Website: macys
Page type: gifting
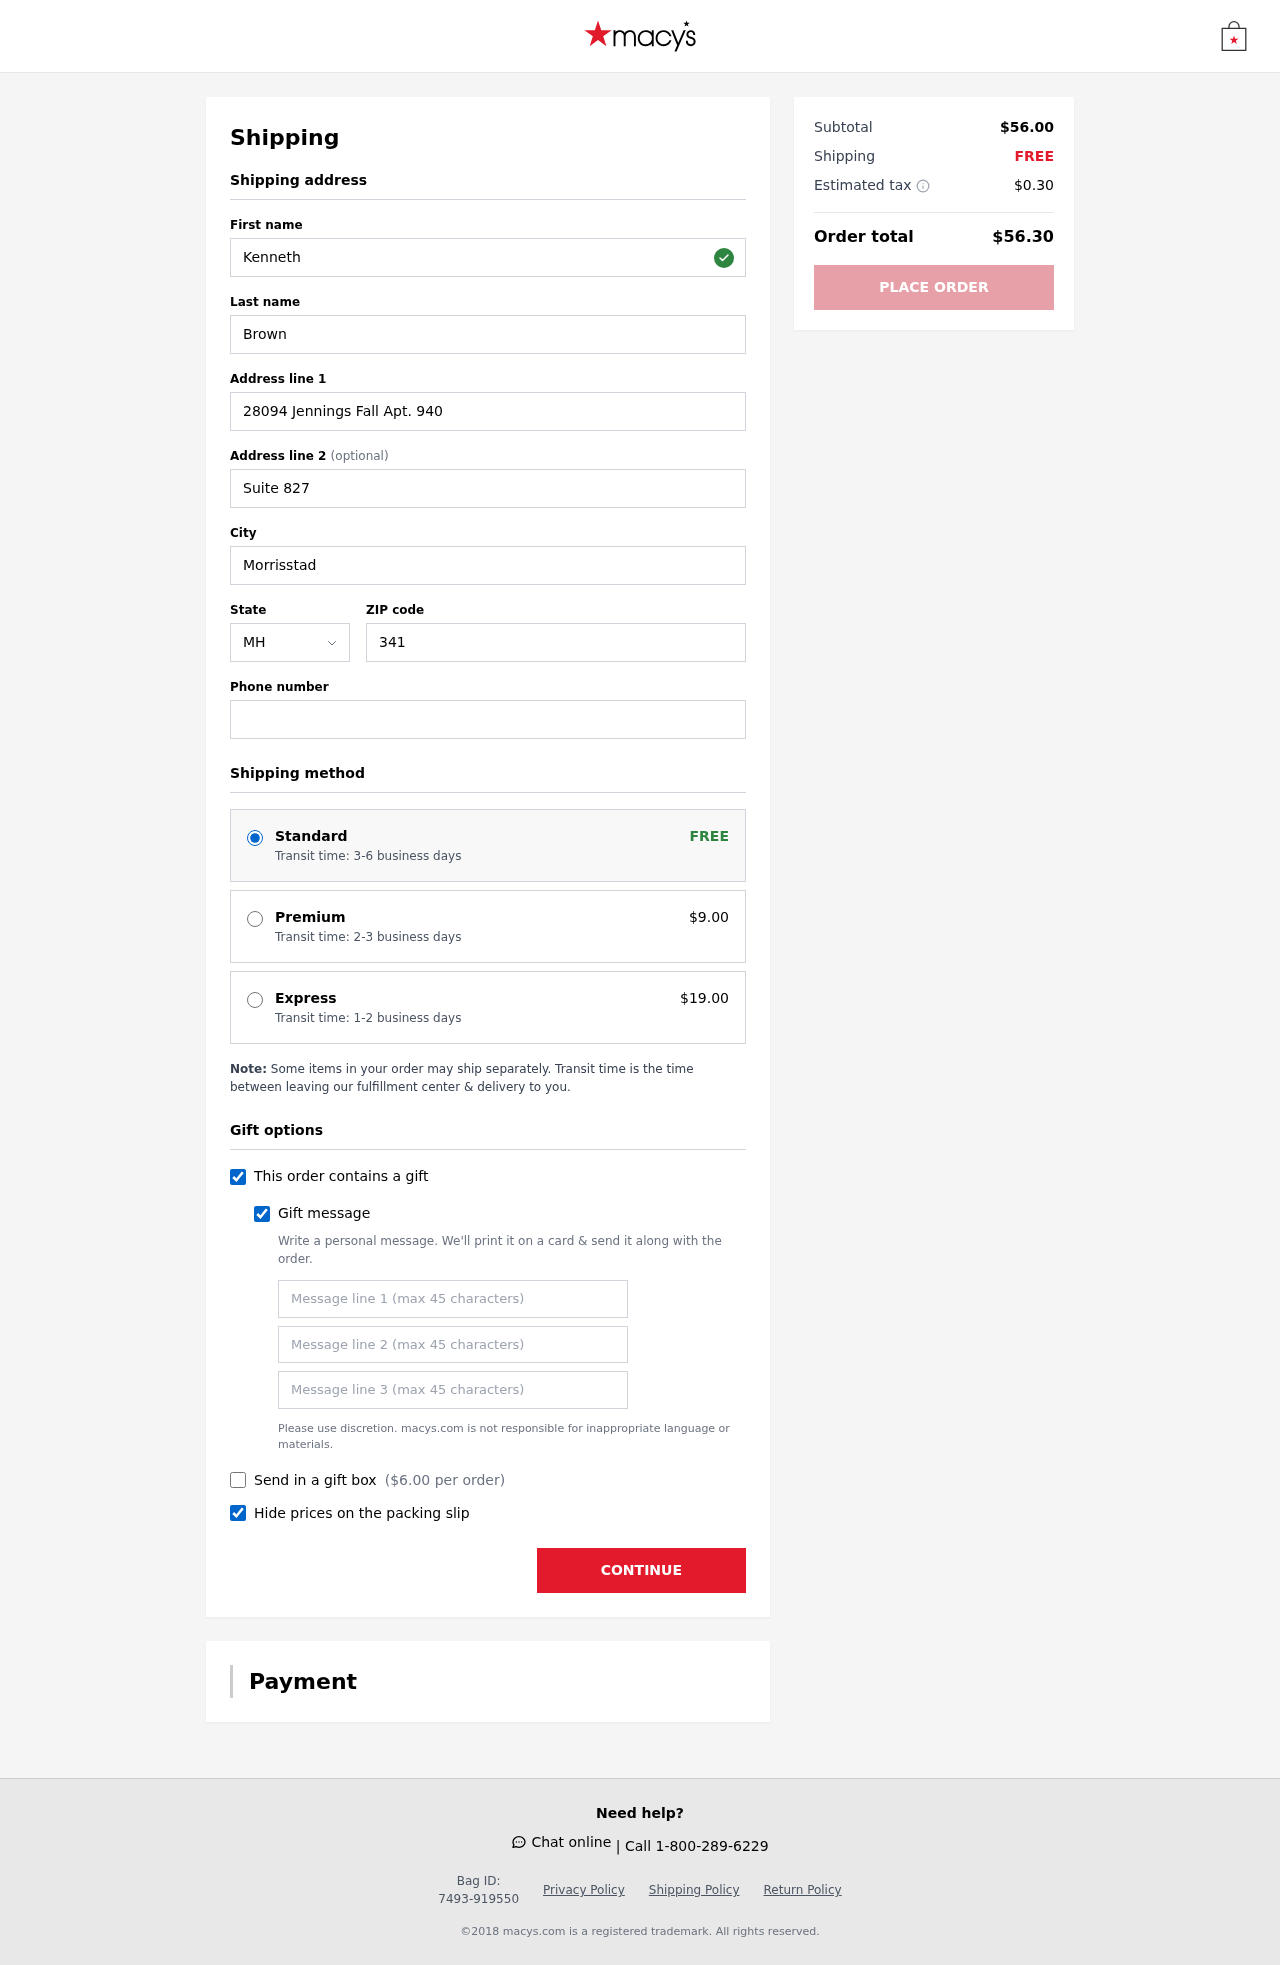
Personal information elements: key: PII_STATE_ABBR
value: MH
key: PII_FIRSTNAME
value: Kenneth
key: PII_LASTNAME
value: Brown
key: PII_STREET
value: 28094 Jennings Fall Apt. 940
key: PII_STREET2
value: Suite 827
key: PII_CITY
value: Morrisstad
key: PII_POSTCODE
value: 34117
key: PII_PHONE
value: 8875114081
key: PII_GIFT_MESSAGE
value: Hey Richard, I thought you might appreciate this little boost for your joints—after all the hikes we’ve got planned! Wishing you a year full of adventure and staying active. Cheers!  Kenneth
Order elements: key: ORDER_SHIPPING_STANDARD
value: Transit time: 3-6 business days
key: ORDER_SHIPPING_PREMIUM
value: Transit time: 2-3 business days
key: ORDER_SHIPPING_PREMIUM_PRICE
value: $9.00
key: ORDER_SHIPPING_EXPRESS
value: Transit time: 1-2 business days
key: ORDER_SHIPPING_EXPRESS_PRICE
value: $19.00
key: ORDER_GIFT_BOX_PRICE
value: $6.00
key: ORDER_SUBTOTAL
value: $56.00
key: ORDER_SHIPPING_COST
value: FREE
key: ORDER_TAX
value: $0.30
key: ORDER_TOTAL
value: $56.30